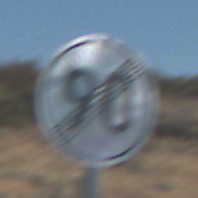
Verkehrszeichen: EndeGeschwindigkeit90
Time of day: Midday
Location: Outdoor (Nature)
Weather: Clear
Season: NotSpecified
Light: Natural